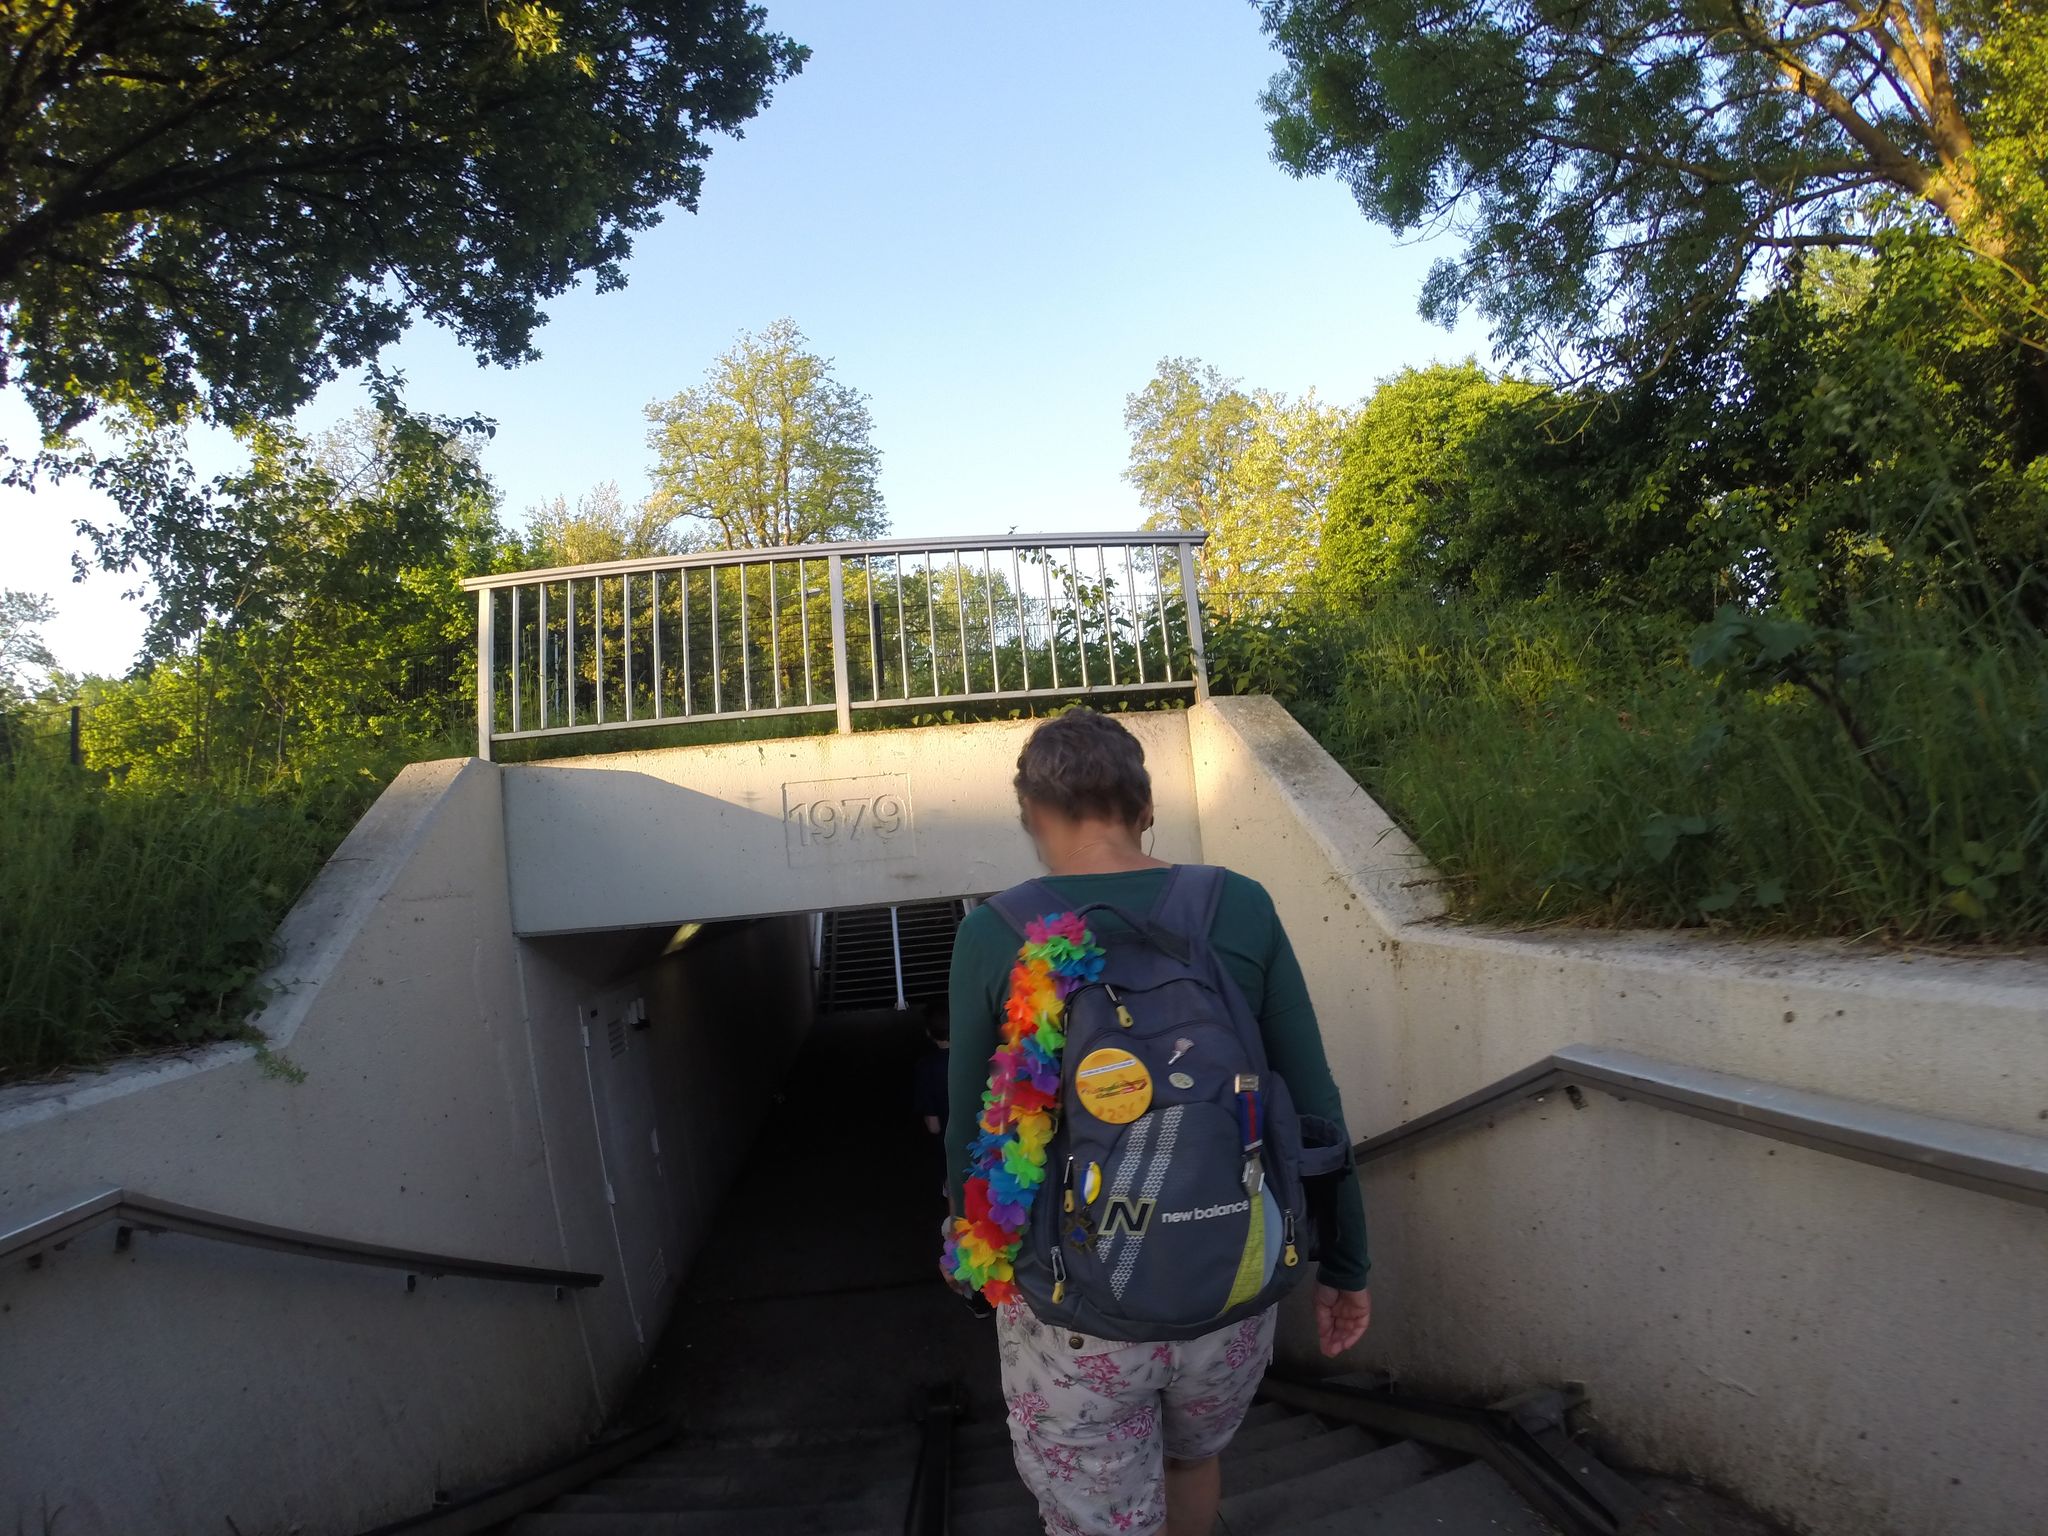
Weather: clear
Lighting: day
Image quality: good
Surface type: cycling surface
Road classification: cycleway, steps
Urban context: suburban or peri-urban
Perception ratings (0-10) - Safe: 0.9, Lively: 1.24, Beautiful: 7.91, Boring: 4.83, Depressing: 6.46, Wealthy: 3.14